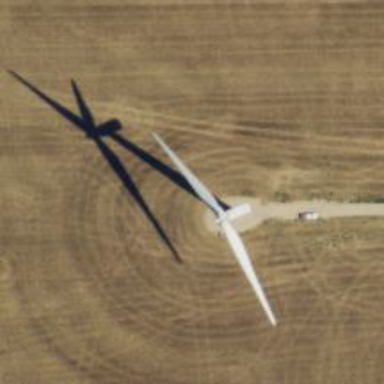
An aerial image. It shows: Wind generator powered by wind. The generator type is horizontal axis and it uses wind turbines.